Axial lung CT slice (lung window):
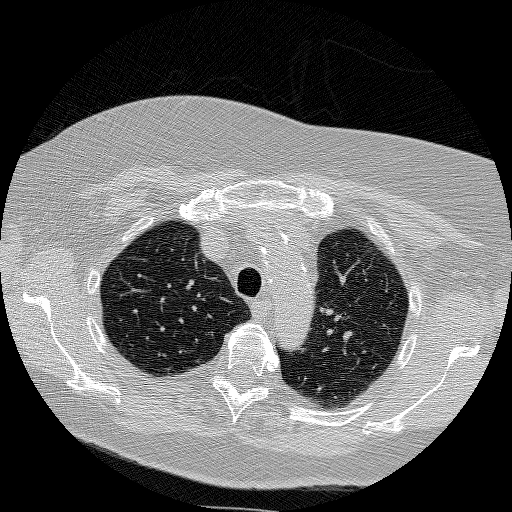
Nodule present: no